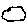
Label: cloud